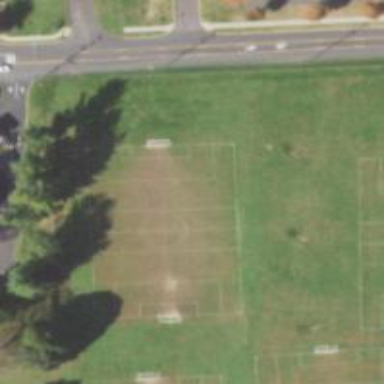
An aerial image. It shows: Soccer pitch for leisure land activities.